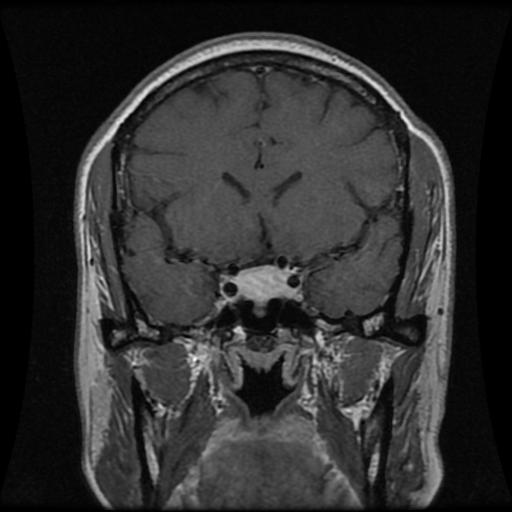
Label: pituitary